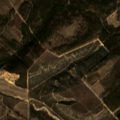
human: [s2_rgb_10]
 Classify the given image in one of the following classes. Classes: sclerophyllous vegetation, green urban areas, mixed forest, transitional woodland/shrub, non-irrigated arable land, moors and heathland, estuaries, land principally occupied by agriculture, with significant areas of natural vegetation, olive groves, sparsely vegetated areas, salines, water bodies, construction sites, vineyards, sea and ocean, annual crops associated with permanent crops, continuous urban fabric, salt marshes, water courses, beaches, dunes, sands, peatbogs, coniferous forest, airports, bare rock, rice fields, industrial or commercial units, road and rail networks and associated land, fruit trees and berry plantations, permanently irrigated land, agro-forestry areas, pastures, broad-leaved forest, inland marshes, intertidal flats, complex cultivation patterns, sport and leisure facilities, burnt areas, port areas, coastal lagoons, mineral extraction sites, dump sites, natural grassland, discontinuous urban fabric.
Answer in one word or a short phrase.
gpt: complex cultivation patterns, land principally occupied by agriculture, with significant areas of natural vegetation, broad-leaved forest, mixed forest, transitional woodland/shrub